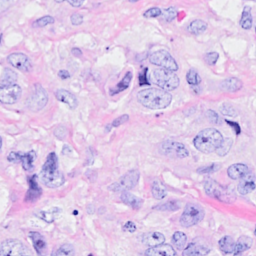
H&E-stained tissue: Breast